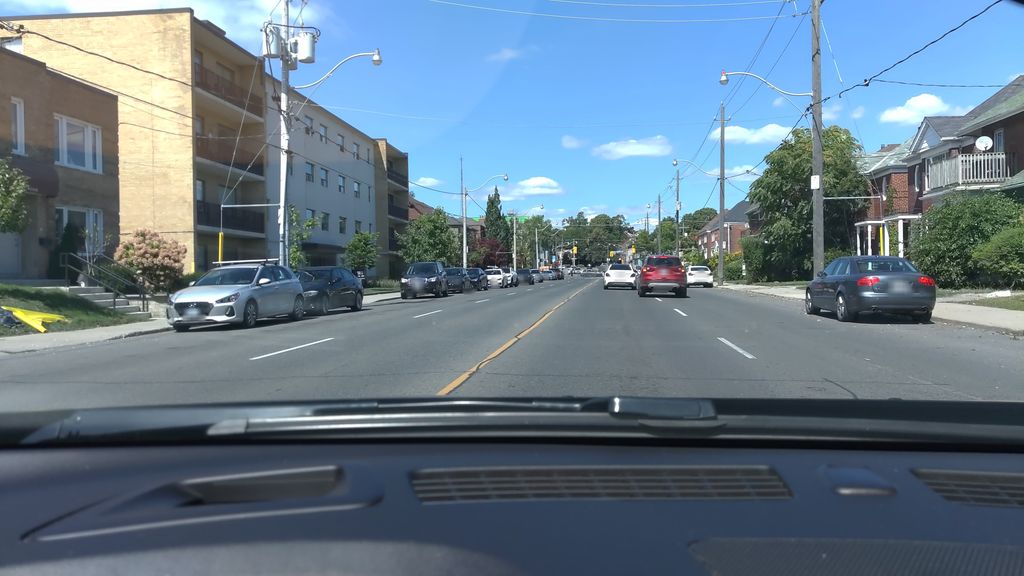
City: toronto